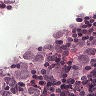
Metastatic tissue present: yes